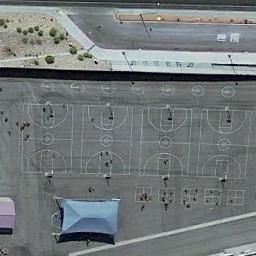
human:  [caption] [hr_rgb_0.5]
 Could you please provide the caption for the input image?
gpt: Four basketball courts on the vacant lot and some buildings beside .

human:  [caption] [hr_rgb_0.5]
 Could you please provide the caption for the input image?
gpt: There are many people on the basketball court .

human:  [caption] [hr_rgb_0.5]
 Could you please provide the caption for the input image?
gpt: There are four basketball courts on the open place .

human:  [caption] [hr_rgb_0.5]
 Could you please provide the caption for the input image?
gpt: Four neatly arrayed basketball courts are next to the road .

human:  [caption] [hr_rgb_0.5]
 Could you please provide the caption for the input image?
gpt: One blue building is next to four basketball courts .